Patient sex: M
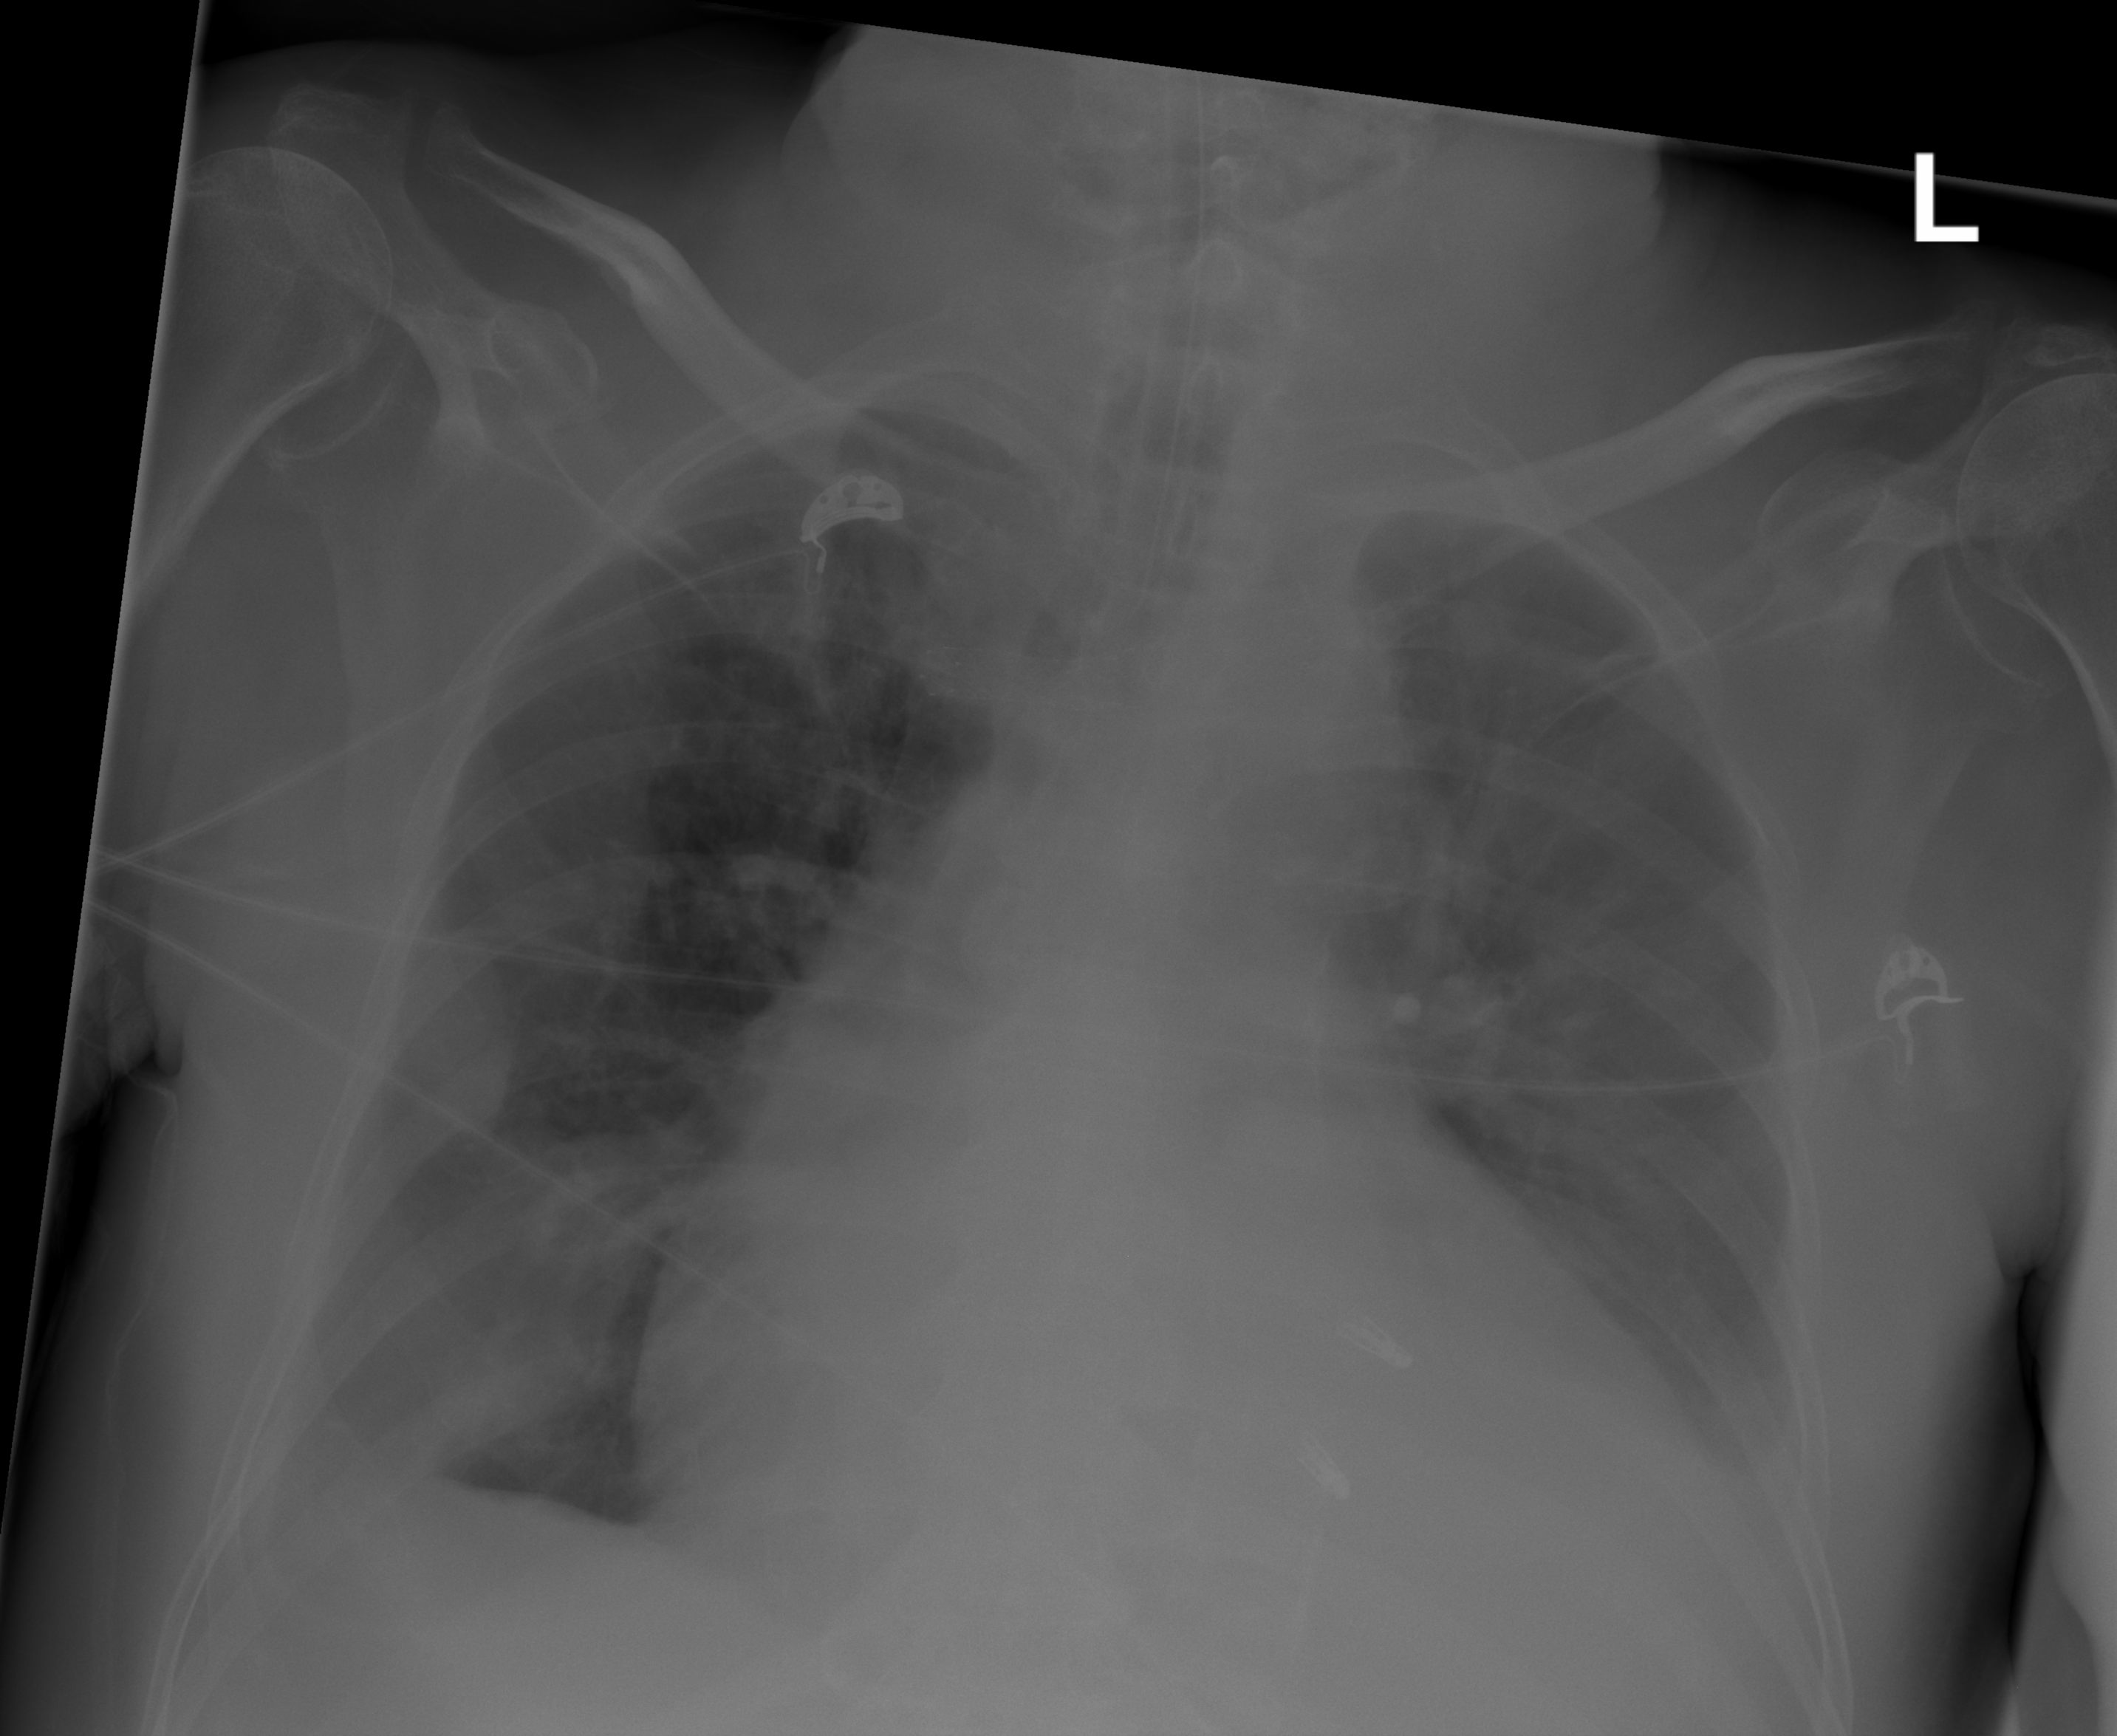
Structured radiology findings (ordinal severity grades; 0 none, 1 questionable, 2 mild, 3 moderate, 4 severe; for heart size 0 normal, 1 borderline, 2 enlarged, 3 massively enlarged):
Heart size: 3
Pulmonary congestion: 2
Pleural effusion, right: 3
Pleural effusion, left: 3
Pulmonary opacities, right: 0
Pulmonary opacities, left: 0
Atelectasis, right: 3
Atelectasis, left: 3